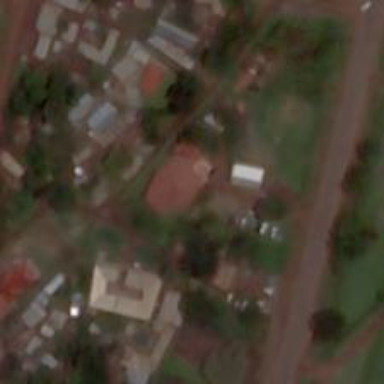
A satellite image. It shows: School building.